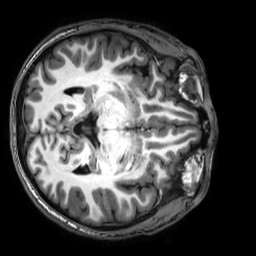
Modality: T1w
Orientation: axial
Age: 24
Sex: male
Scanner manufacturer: philips
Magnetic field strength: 3 T
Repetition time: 0.008089 s
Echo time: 0.003698 s